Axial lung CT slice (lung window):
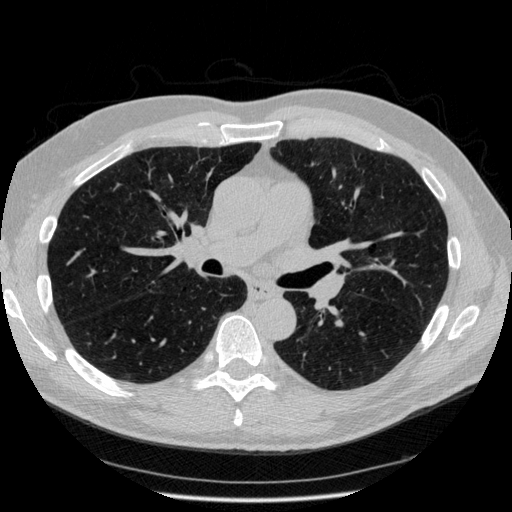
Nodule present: no